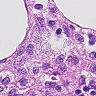
Metastatic tissue present: no